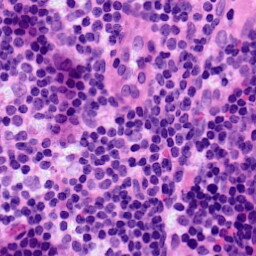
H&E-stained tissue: LymphNode